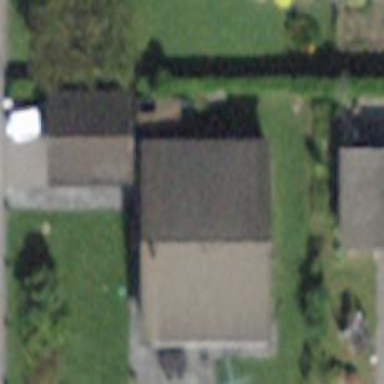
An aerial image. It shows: Detached building.